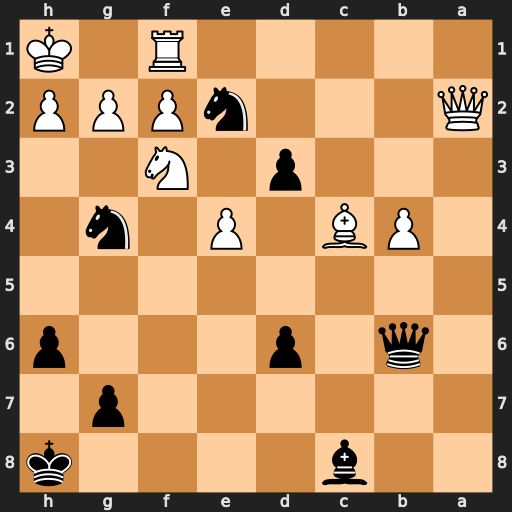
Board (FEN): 2b4k/6p1/1q1p3p/8/1PB1P1n1/3p1N2/Q3nPPP/5R1K
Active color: b
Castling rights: -
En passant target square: -
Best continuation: Nxf2+ Rxf2 Qxf2